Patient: sex M, age 67
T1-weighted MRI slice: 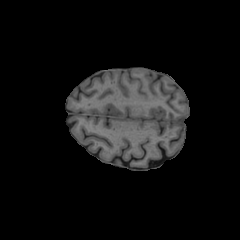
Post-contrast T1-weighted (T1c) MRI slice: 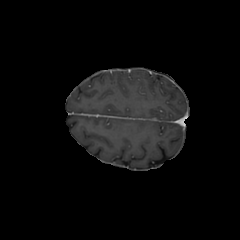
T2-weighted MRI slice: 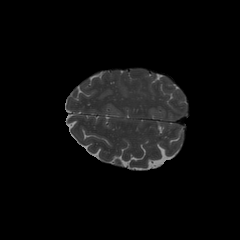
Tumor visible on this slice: no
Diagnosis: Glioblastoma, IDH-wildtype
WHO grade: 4